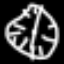
Label: clock